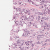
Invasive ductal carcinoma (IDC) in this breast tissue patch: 1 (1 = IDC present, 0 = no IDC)